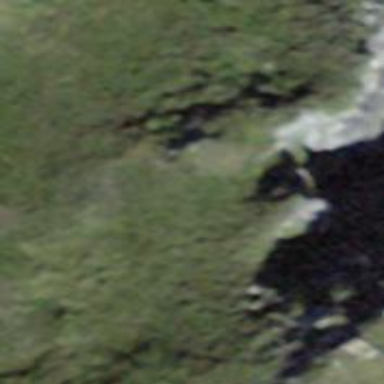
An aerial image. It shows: Cliff in nature.